Question: I am trying to have a DataGrid that shows a user controls in each cell of it's rows. highliting that the DataGrid have to be dynamic because columns count is dynamic for each case of use.
In my xaml code (XAML) i have this as a declaration of the DataGrid :
'''
<Grid Grid.Column="1" Margin="0,10,0,0">
<DataGrid AutoGenerateColumns="False" x:Name="planningTable" FrozenColumnCount="1"/>
</Grid>
'''
My user controle look like this (the UserControl is already done and it works perfectly):

As a result of the DataGrid i want to have this UserControl in each Cell of the DataGrid
it means that DataGrid Rows have to show this UserControl in each Cell.
i've searched a lot for this trick but seems that DataGrid can't host a UserControl in cells.
I want to have the C# code that do this, please no XAML code because it is all dynamic !!
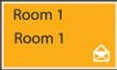
Answer: Like I mentioned in comment, you can do that dynamically with XAML only.
Doing this in code behind, . Most importantly 'UI Virtualization' if you create rows manually yourself.
---
In case you don't want any binding support and want to show plain dataGrid with all cells filled with your UserControl, you can do this way:
It will show 2 columns and 100 rows filled with your custom user control:
'''
<Grid>
<Grid.Resources>
<ObjectDataProvider x:Key="EnumerableRange"
xmlns:sys="clr-namespace:System;assembly=mscorlib"
xmlns:linq="clr-namespace:System.Linq;assembly=System.Core"
ObjectType="{x:Type linq:Enumerable}" MethodName="Range">
<ObjectDataProvider.MethodParameters>
<sys:Int32>1</sys:Int32>
<sys:Int32>100</sys:Int32>
</ObjectDataProvider.MethodParameters>
</ObjectDataProvider>
</Grid.Resources>
<DataGrid AutoGenerateColumns="False" IsReadOnly="True"
CanUserAddRows="False"
CanUserDeleteRows="False"
ItemsSource="{Binding Source={StaticResource EnumerableRange}}">
<DataGrid.Columns>
<DataGridTemplateColumn Header="Test1">
<DataGridTemplateColumn.CellTemplate>
<DataTemplate>
<local:SampleUserControl/>
</DataTemplate>
</DataGridTemplateColumn.CellTemplate>
</DataGridTemplateColumn>
<DataGridTemplateColumn Header="Test2">
<DataGridTemplateColumn.CellTemplate>
<DataTemplate>
<local:SampleUserControl/>
</DataTemplate>
</DataGridTemplateColumn.CellTemplate>
</DataGridTemplateColumn>
</DataGrid.Columns>
</DataGrid>
</Grid>
'''
---
In case you want to set columns dynamically, like I mentioned in my comments you have to set 'AutoGenerateColumns' to 'False' and manually add Columns collection. Instead of creating 'DataGridTemplateColumns' manually you can declare it under resources section of DataGrid and use it in code behind.
:
'''
<Grid>
<Grid.Resources>
<ObjectDataProvider x:Key="EnumerableRange"
xmlns:sys="clr-namespace:System;assembly=mscorlib"
xmlns:linq="clr-namespace:System.Linq;assembly=System.Core"
ObjectType="{x:Type linq:Enumerable}" MethodName="Range">
<ObjectDataProvider.MethodParameters>
<sys:Int32>1</sys:Int32>
<sys:Int32>100</sys:Int32>
</ObjectDataProvider.MethodParameters>
</ObjectDataProvider>
</Grid.Resources>
<DataGrid AutoGenerateColumns="False"
x:Name="dataGrid"
IsReadOnly="True"
CanUserAddRows="False"
CanUserDeleteRows="False"
ItemsSource="{Binding Source={StaticResource EnumerableRange}}">
<DataGrid.Resources>
<DataGridTemplateColumn x:Key="TemplateColumn" x:Shared="False">
<DataGridTemplateColumn.CellTemplate>
<DataTemplate>
<local:SampleUserControl/>
</DataTemplate>
</DataGridTemplateColumn.CellTemplate>
</DataGridTemplateColumn>
</DataGrid.Resources>
</DataGrid>
</Grid>
'''
'''
public partial class MainWindow : Window
{
private void CreateDataGridColumns()
{
for (int i = 0; i < 10; i++) // Change number of columns here.
{
DataGridTemplateColumn templateColumn =
(DataGridTemplateColumn)dataGrid.Resources["TemplateColumn"];
templateColumn.Header = String.Format("Test {0}", i + 1);
dataGrid.Columns.Add(templateColumn);
}
}
public MainWindow()
{
InitializeComponent();
CreateDataGridColumns();
}
}
'''